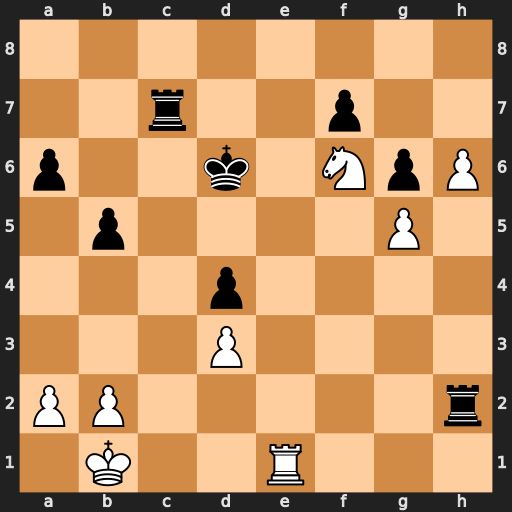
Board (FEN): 8/2r2p2/p2k1NpP/1p4P1/3p4/3P4/PP5r/1K2R3
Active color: w
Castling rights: -
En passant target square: -
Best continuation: Ne8+ Kd7 Nxc7